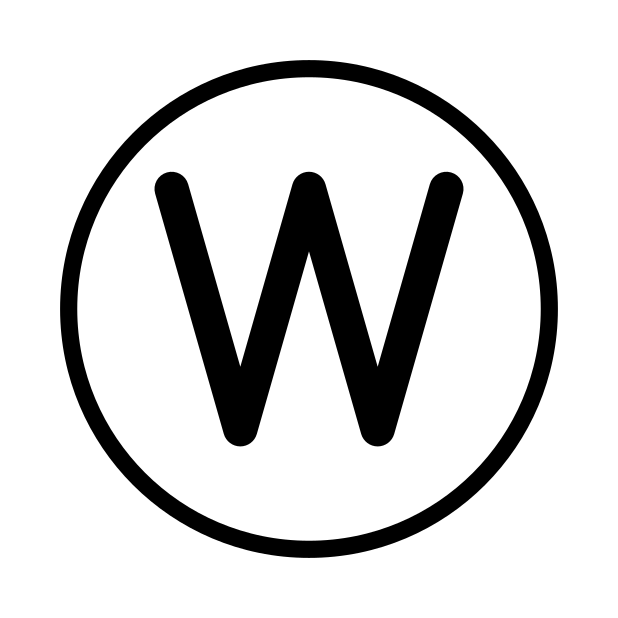
regional indicator W